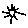
Label: sun